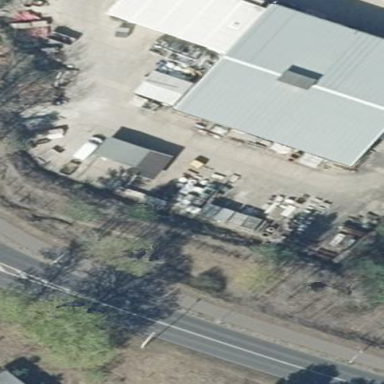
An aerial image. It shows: Industrial building.